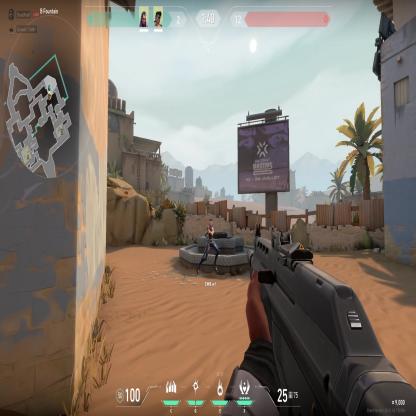
Label: teammate